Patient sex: M
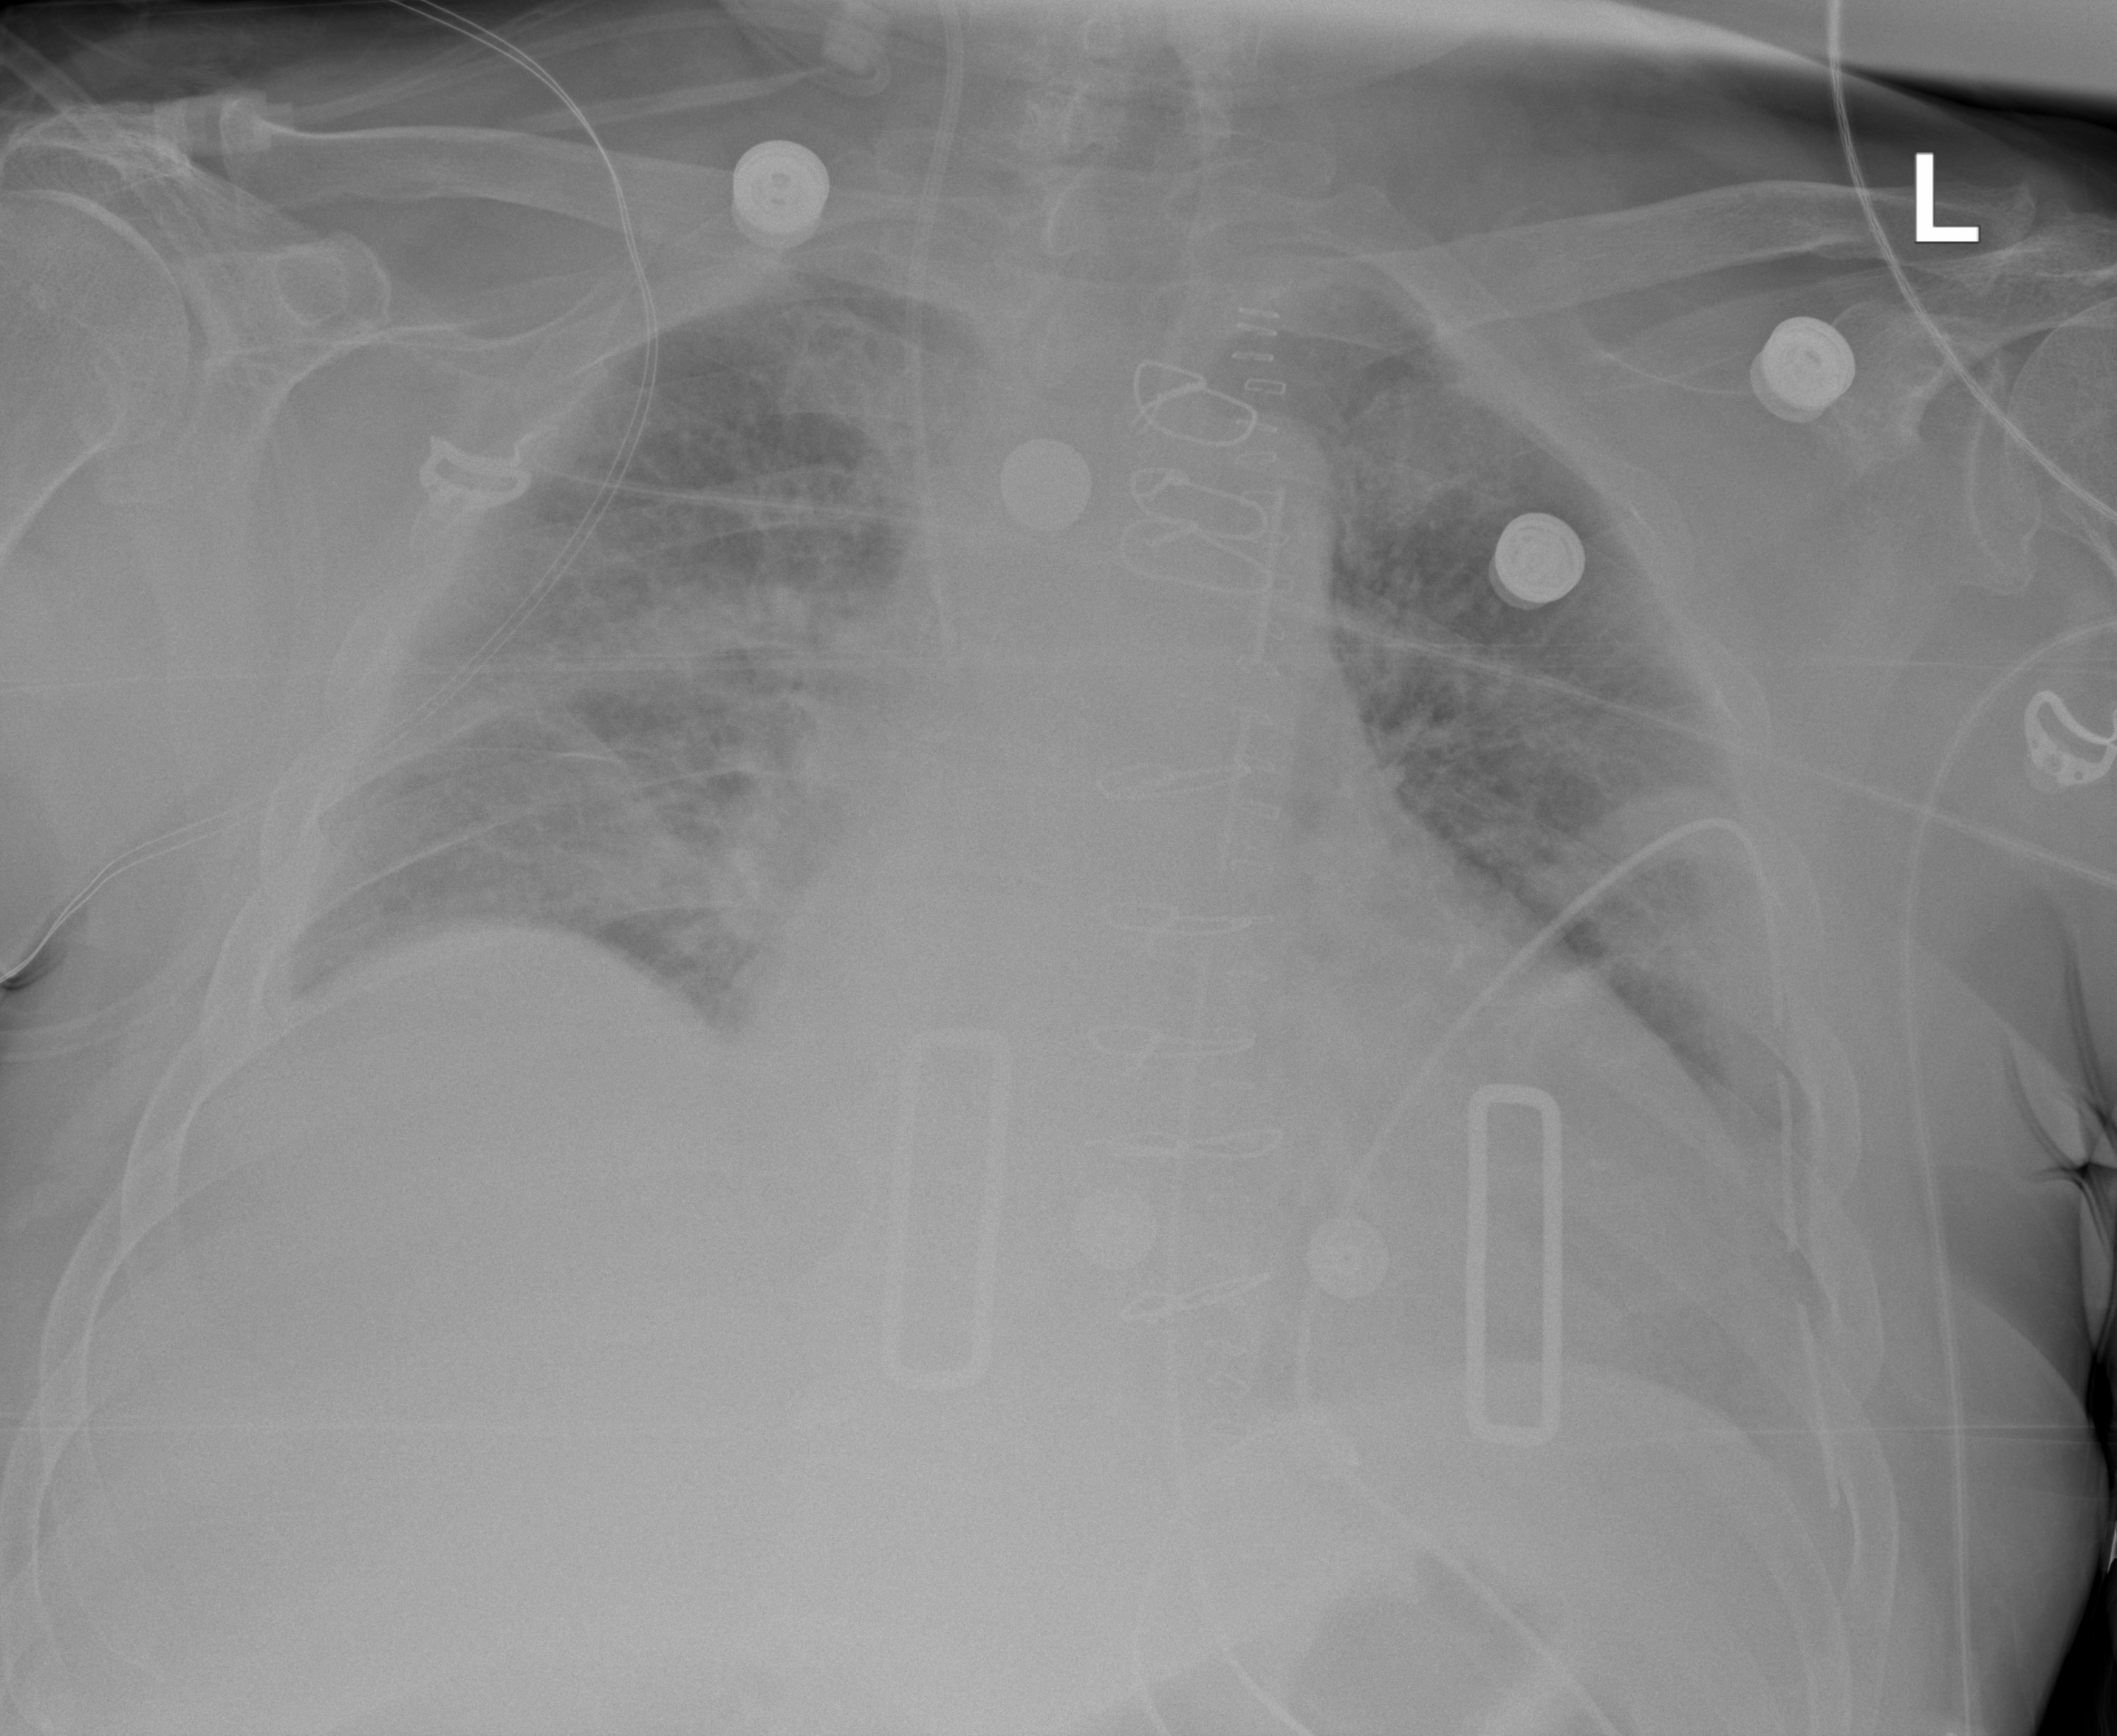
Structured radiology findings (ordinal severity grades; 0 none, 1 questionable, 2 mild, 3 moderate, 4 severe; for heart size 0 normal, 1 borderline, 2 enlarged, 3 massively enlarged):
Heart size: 2
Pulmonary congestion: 2
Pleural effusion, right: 0
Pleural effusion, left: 0
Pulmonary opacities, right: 2
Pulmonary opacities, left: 2
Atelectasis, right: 2
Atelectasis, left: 0